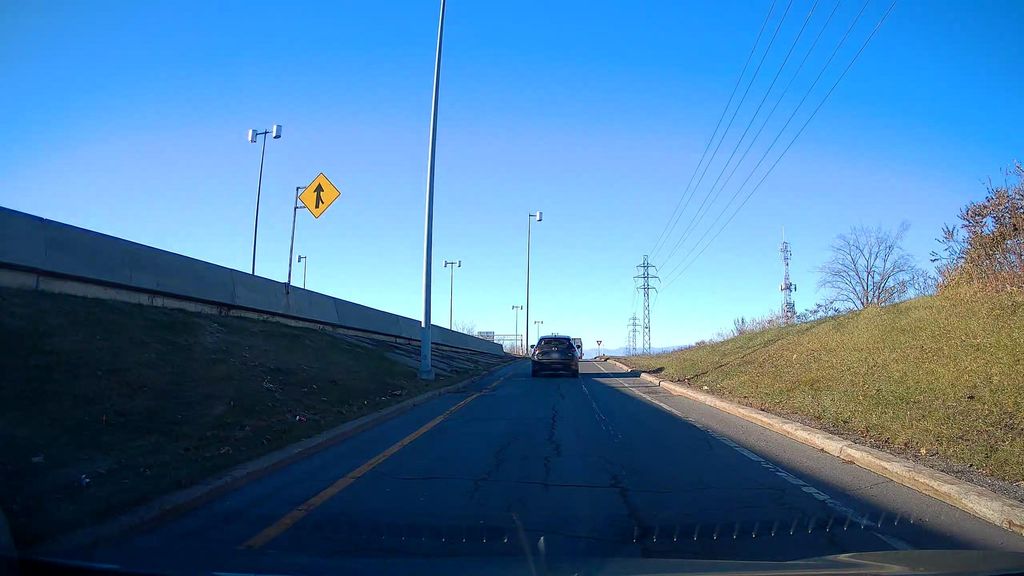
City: montreal